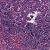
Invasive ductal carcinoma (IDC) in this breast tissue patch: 1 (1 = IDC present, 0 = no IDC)